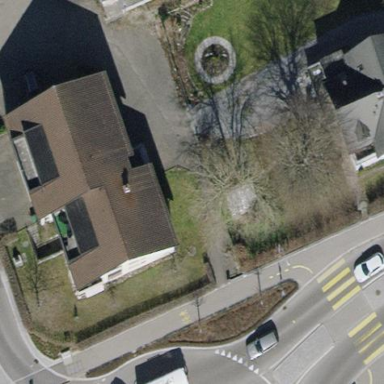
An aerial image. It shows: Gabled roof on building that houses apartments.